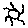
Label: sun